Interaction volume radius: 5 \u00c5
Interaction volume height: 20 \u00c5
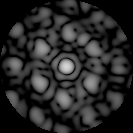
Disorder parameter: 0.4962